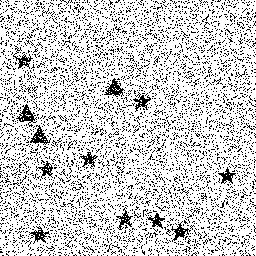
Squares: 0
Triangles: 3
Stars: 9
Total shapes: 12